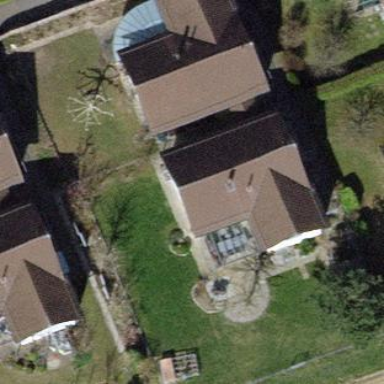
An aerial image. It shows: Semi-detached house with gabled roof.